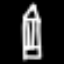
Label: pencil